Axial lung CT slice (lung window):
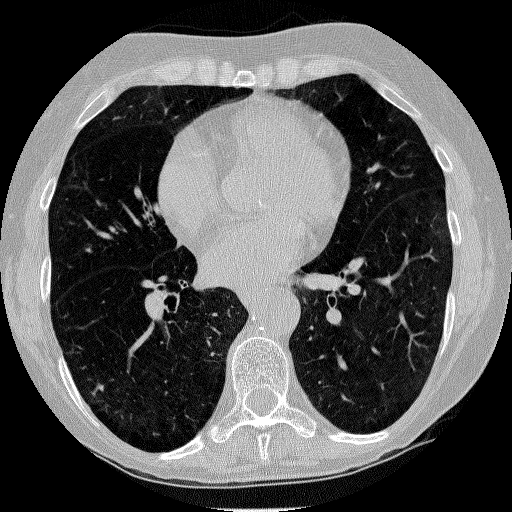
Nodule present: no